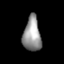
Tissue: lung
Cell type: Epithelial cells
Senescence score: 0.1632
Nuclear area (px): 588
Mean DAPI intensity: 151.078